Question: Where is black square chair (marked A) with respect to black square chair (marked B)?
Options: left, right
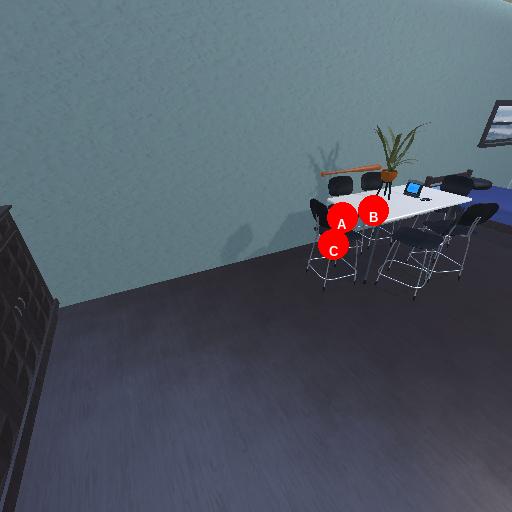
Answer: left